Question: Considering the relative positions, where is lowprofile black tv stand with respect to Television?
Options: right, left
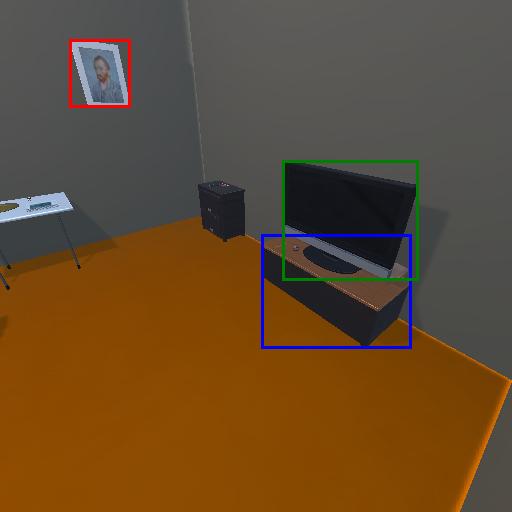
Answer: right